Aerial crown-view tile of a tropical tree (Barro Colorado Island, Panama), acquired 20250414:
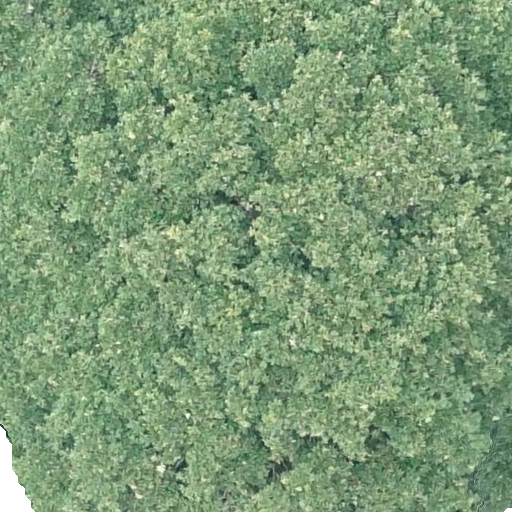
Species: Ficus obtusifolia
GBIF accepted scientific name: Ficus obtusifolia
Crown area: 680.167 m²